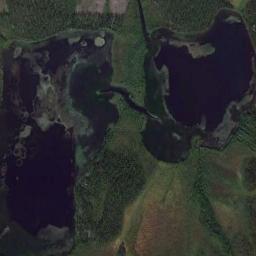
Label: lake